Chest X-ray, PA view. Patient: 49 years old, sex F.
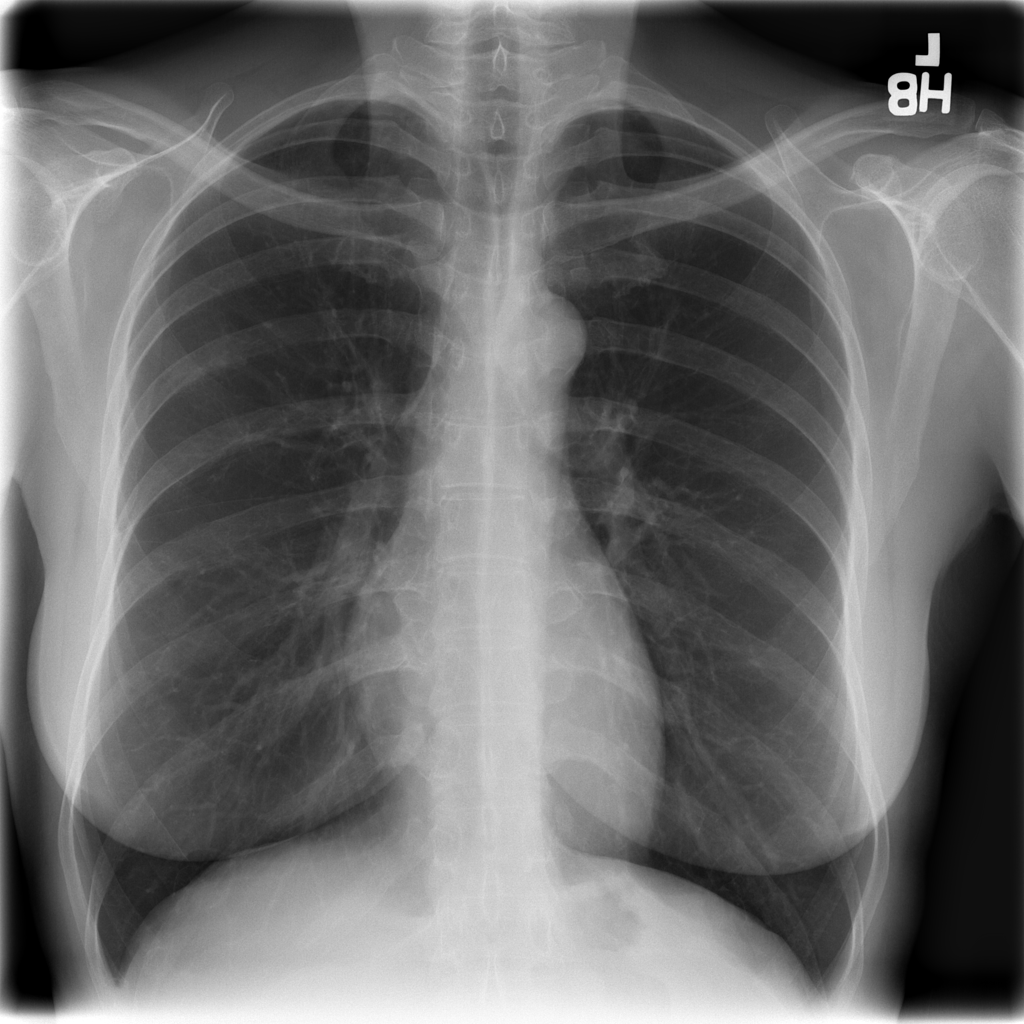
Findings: No Finding